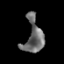
Tissue: prostate
Cell type: Epithelial cells
Senescence score: 0.317
Nuclear area (px): 607
Mean DAPI intensity: 108.667